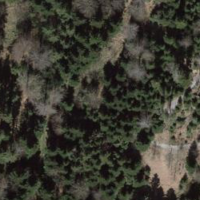
EUNIS habitat code: 44
Species observed at this site:
Corvus corone
Cyanistes caeruleus
Turdus philomelos
Sorbus aucuparia
Troglodytes troglodytes
Dendrocopos major
Fringilla coelebs
Buteo buteo
Turdus merula
Columba palumbus
Poecile palustris
Parus major
Erithacus rubecula
Milvus migrans
Dryocopus martius
Milvus milvus
Certhia familiaris
Garrulus glandarius
Periparus ater